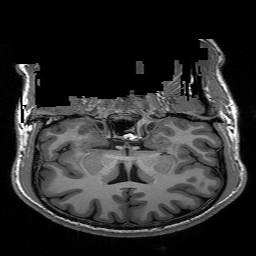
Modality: T1w
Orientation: sagittal
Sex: male